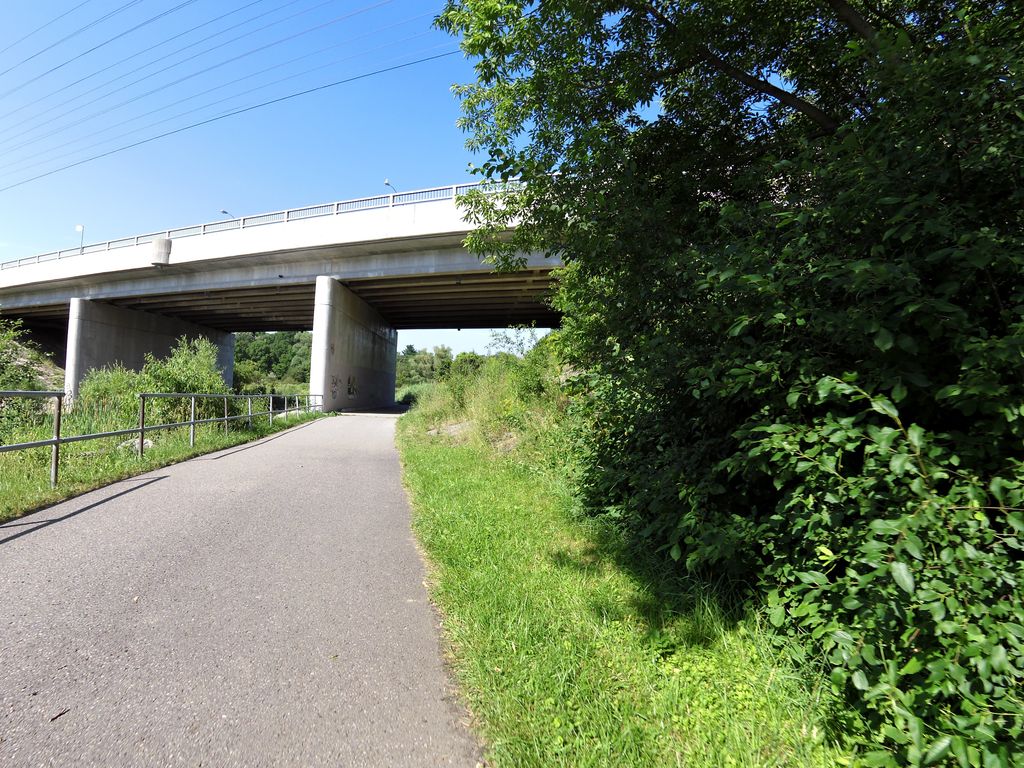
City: toronto